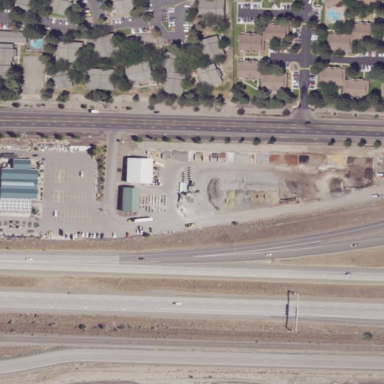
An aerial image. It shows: Commercial area.